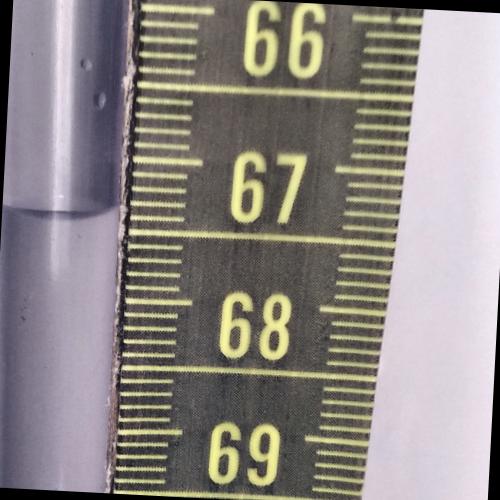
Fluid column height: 67.4 cm